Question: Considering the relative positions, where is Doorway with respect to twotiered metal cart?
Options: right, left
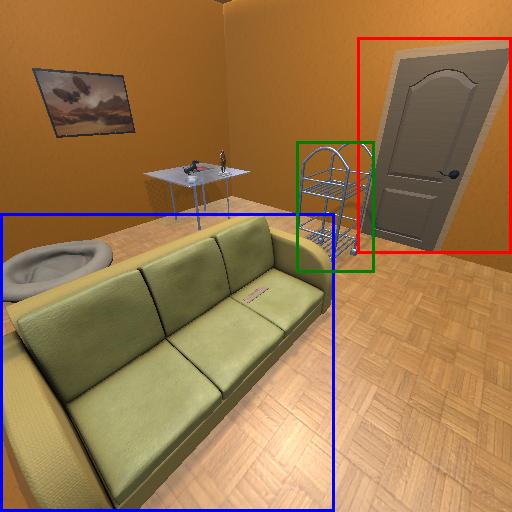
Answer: right